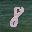
Label: 8